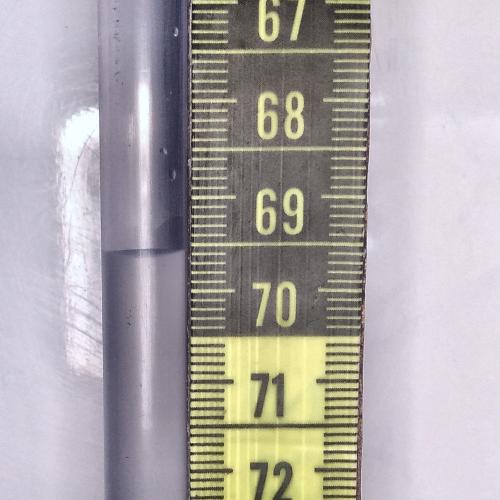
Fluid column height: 69.6 cm